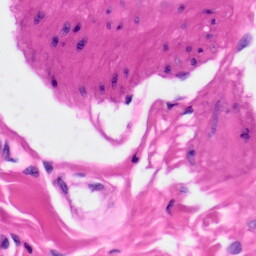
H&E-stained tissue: Skin